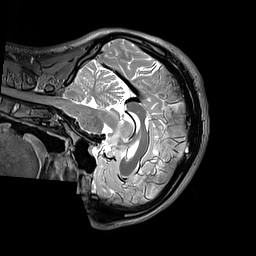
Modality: T2w
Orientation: sagittal
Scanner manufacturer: siemens
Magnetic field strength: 3 T
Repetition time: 3.2 s
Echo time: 0.406 s